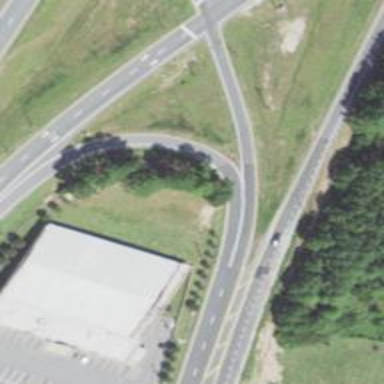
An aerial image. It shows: Trunk link highway.